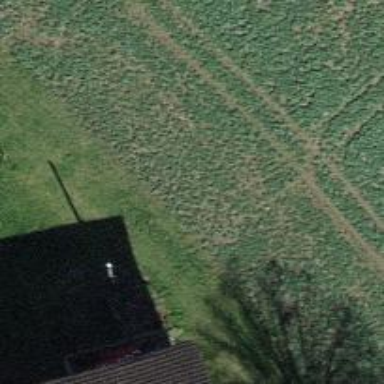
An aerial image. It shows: Path covered in grass.